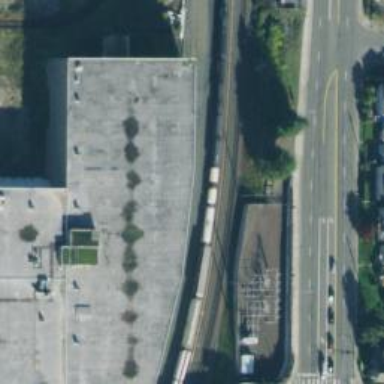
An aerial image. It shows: Railway yard used for servicing trains.